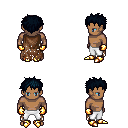
a pixel art fantasy rpg character, male body template, human, dark skin, brown tattered cape, white pants, raven bedhead hairstyle, gold gloves, gold boots, four views (front, back, left, right), 2x2 character sprite sheet, small pixel art, hard edges, no anti-aliasing